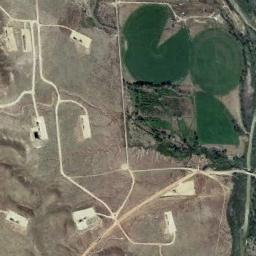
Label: circular_farmland